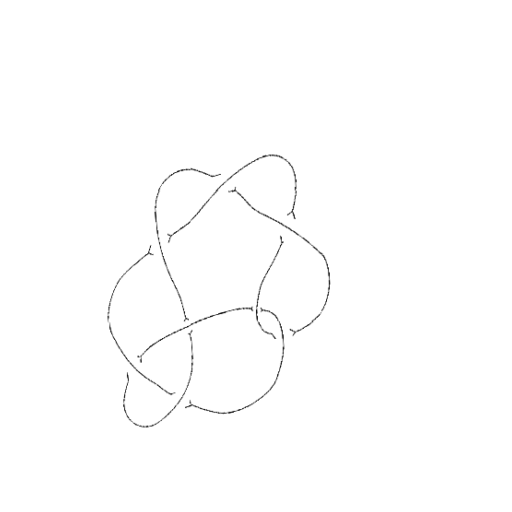
Crossing number: 8